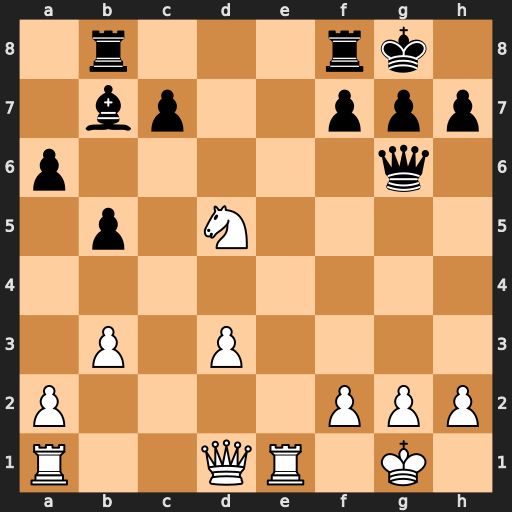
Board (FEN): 1r3rk1/1bp2ppp/p5q1/1p1N4/8/1P1P4/P4PPP/R2QR1K1
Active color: w
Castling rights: -
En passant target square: -
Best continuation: Ne7+ Kh8 Nxg6+